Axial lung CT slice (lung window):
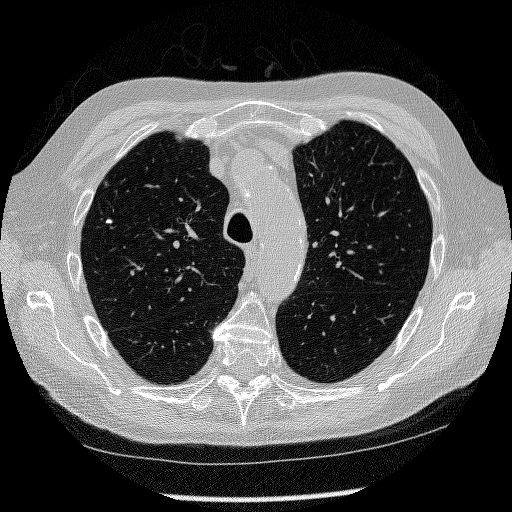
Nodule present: yes
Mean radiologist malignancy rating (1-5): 1